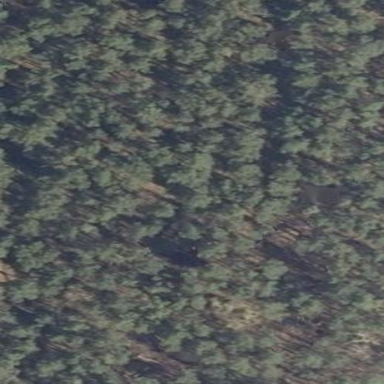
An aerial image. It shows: Forest area.